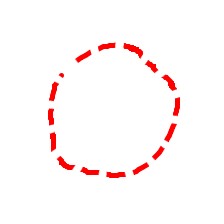
Shape: circle